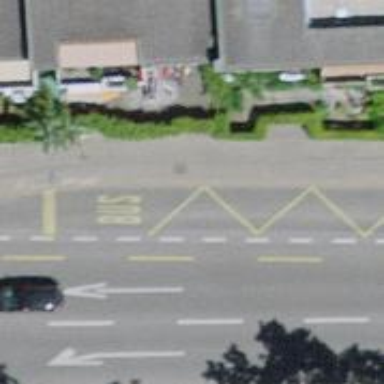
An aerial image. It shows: Bus stop with shelter. It is platform for public transport.